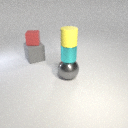
small cyan metal cylinder in front of small red rubber cube